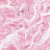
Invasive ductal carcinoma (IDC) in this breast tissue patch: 0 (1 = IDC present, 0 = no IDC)